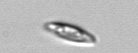
Label: pennate